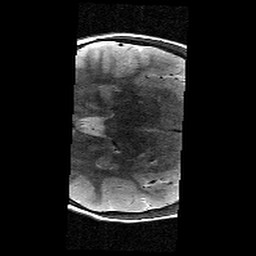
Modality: T2w
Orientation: axial
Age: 9
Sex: female
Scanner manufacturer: siemens
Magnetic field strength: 3 T
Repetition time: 9.23 s
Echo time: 0.067 s